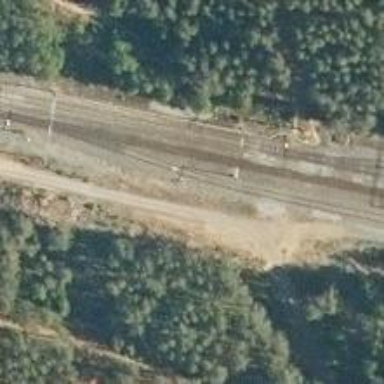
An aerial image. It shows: Wedge used for railway derailment.